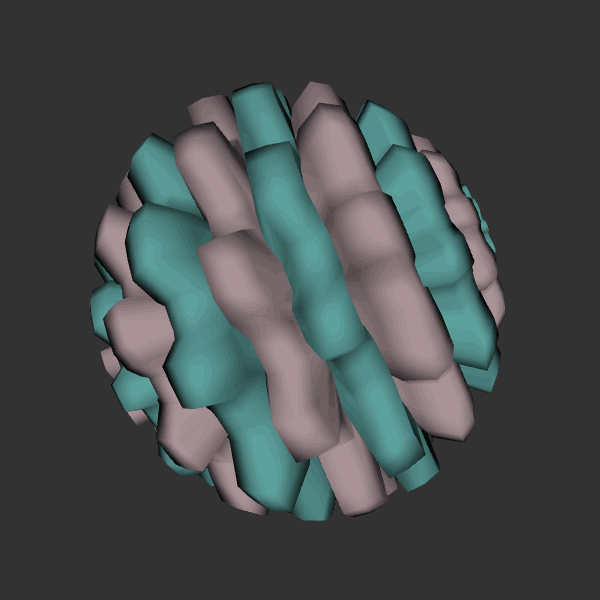
Background: dark